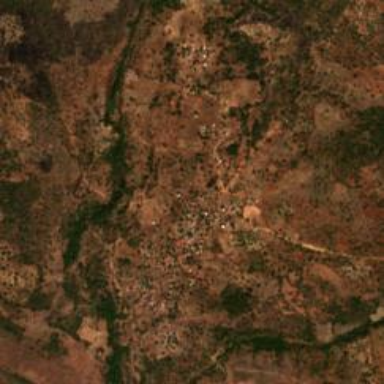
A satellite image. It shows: Village.